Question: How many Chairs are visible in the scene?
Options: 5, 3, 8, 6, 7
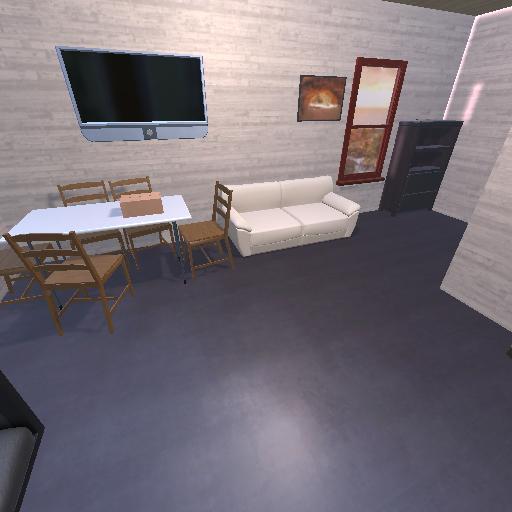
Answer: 5